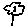
Label: flower